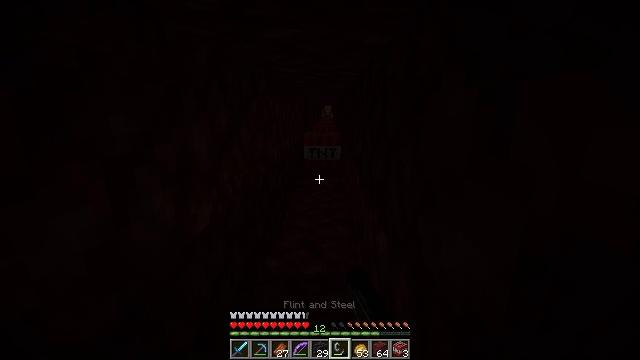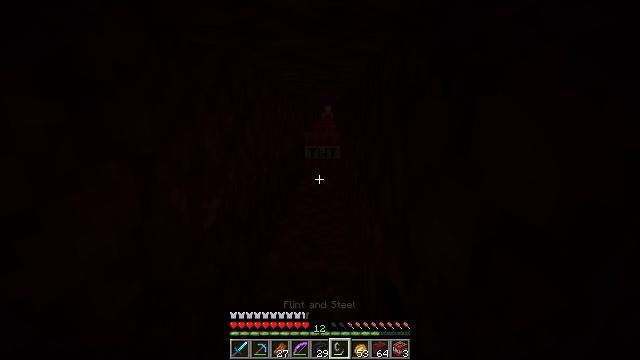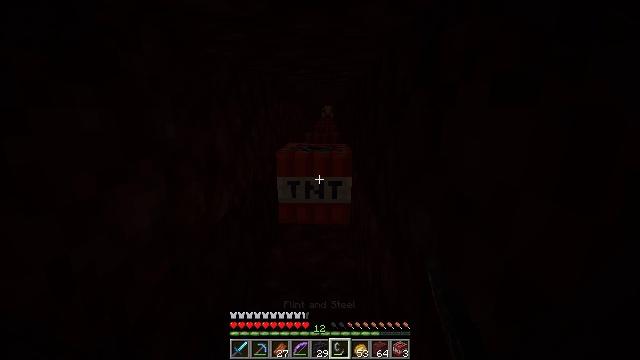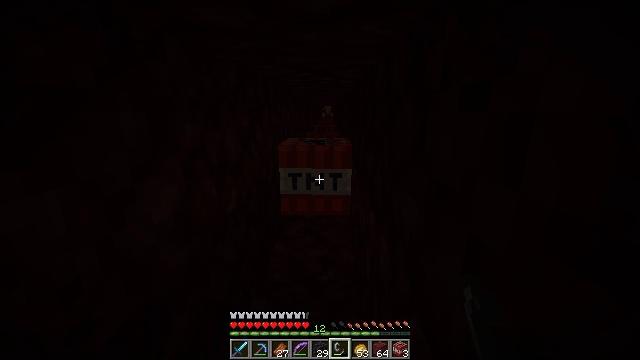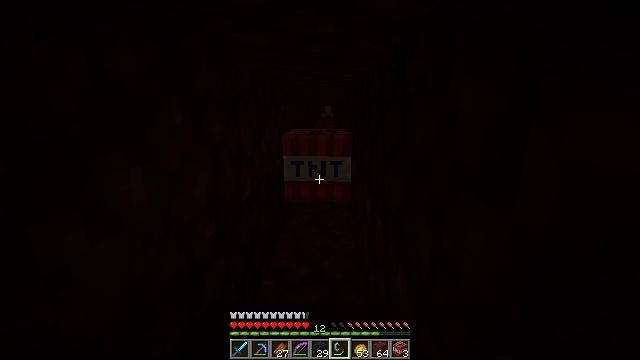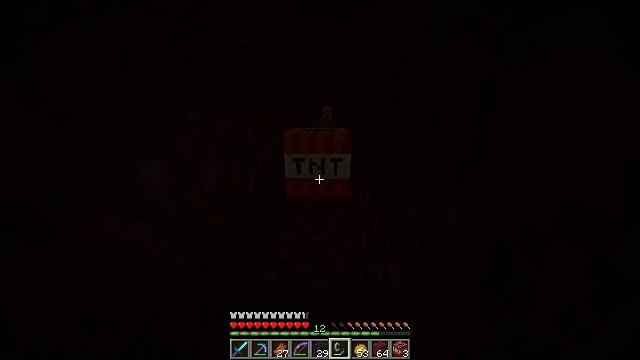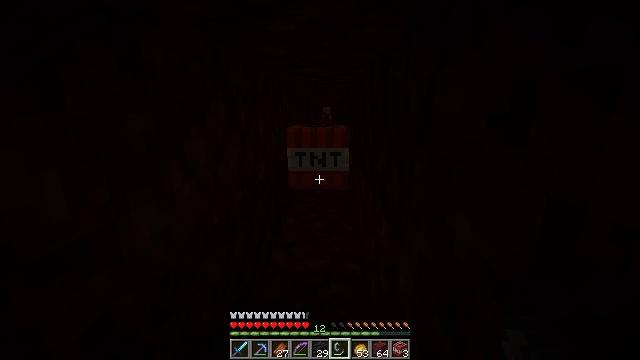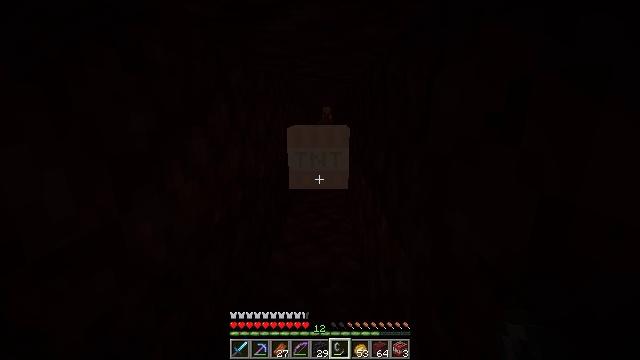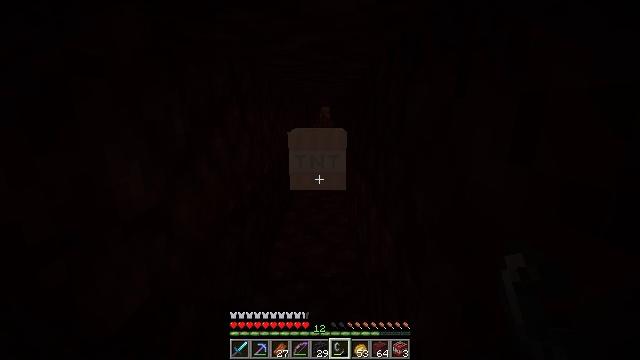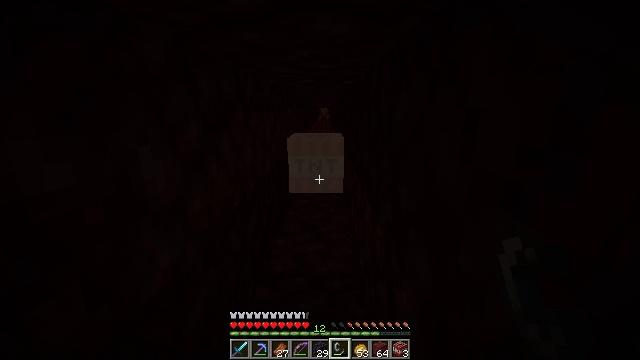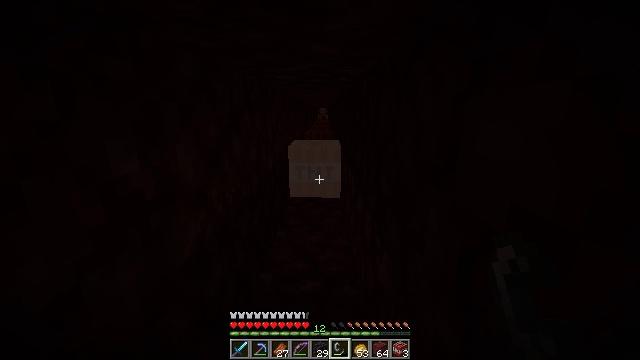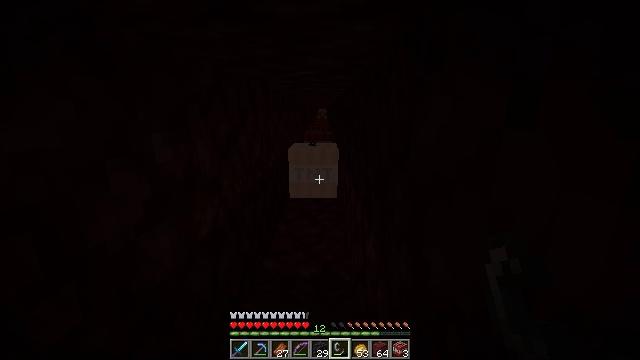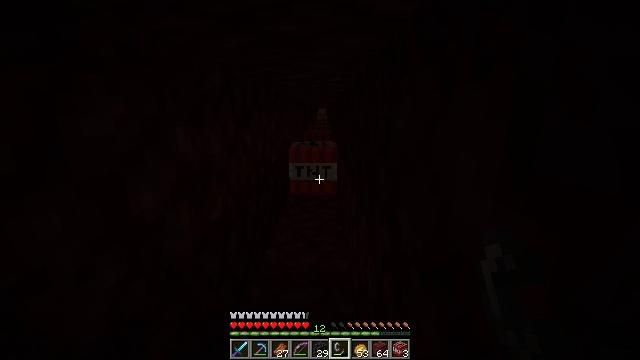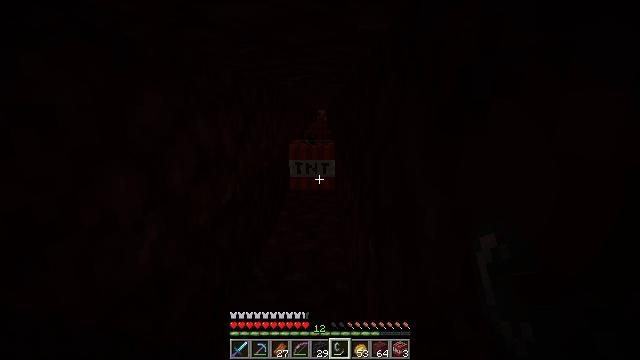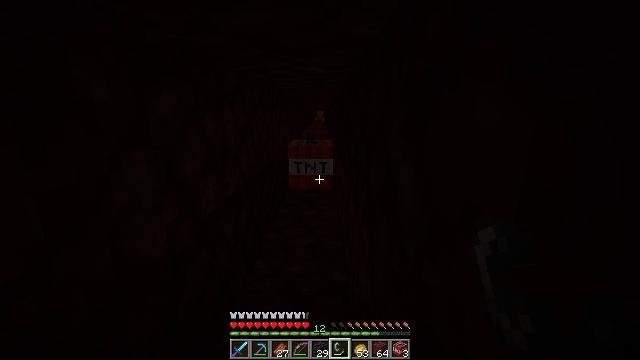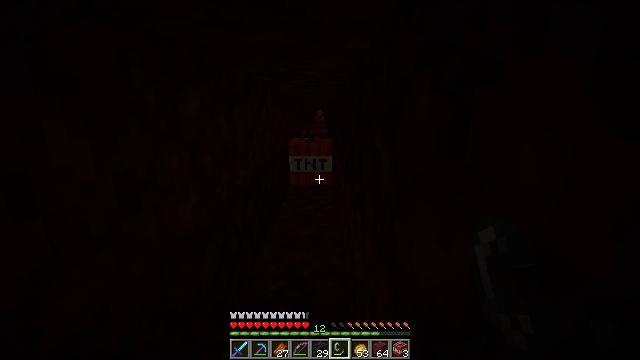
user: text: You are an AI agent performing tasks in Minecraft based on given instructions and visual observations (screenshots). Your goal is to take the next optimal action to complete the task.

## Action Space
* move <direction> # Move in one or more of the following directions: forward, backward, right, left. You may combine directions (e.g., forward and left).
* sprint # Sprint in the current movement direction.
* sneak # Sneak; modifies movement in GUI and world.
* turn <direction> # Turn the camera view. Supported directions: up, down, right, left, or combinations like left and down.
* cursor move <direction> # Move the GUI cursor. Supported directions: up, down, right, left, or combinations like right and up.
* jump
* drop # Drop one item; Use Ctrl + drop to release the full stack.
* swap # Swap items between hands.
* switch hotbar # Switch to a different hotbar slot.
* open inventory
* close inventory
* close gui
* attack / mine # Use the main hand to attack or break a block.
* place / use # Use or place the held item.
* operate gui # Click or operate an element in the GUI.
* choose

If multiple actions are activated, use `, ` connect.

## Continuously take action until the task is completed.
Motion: motion action
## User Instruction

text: Fight the piglin.
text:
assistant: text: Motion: move back
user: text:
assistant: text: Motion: move back
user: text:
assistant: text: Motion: move back
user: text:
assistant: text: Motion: move back
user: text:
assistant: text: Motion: move back
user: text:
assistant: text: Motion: move back
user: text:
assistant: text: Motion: move back
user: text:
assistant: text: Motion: move back
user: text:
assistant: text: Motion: move back
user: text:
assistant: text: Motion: move back
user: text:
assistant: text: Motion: move back
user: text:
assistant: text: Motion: move back
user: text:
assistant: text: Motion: move back
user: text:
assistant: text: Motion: move back
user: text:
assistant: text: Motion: move back
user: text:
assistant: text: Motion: move back
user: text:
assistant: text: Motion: move back
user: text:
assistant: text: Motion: move back
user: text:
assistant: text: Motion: move back
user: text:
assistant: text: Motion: move back
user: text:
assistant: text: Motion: move back
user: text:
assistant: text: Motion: move back
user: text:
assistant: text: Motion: move back and move left
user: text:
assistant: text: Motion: move back and move left
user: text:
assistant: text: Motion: move back and move left
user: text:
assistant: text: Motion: move back and move left
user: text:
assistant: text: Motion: move back and move left
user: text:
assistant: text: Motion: move back and move left, turn right
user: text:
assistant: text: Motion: move back and move left, turn right
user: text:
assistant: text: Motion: move back and move left, turn right